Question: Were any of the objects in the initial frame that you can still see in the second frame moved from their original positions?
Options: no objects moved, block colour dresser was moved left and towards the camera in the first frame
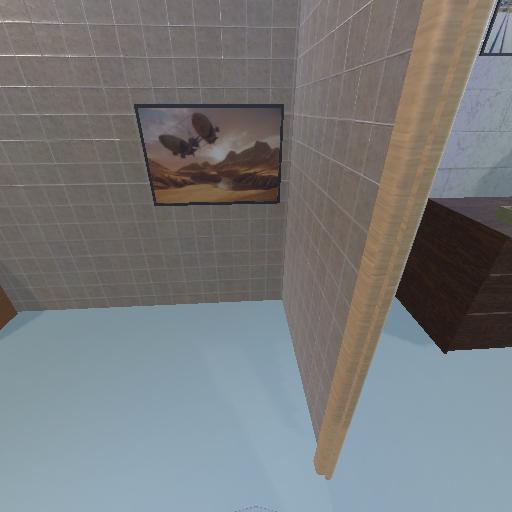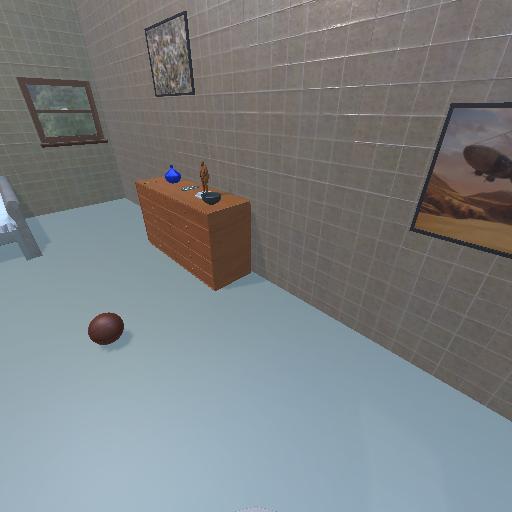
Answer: no objects moved